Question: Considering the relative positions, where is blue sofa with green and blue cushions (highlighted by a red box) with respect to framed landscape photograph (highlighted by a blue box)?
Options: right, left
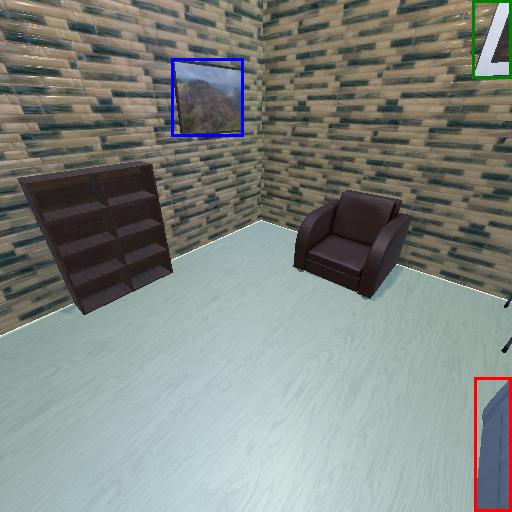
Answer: right